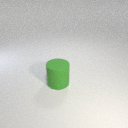
large green rubber cylinder